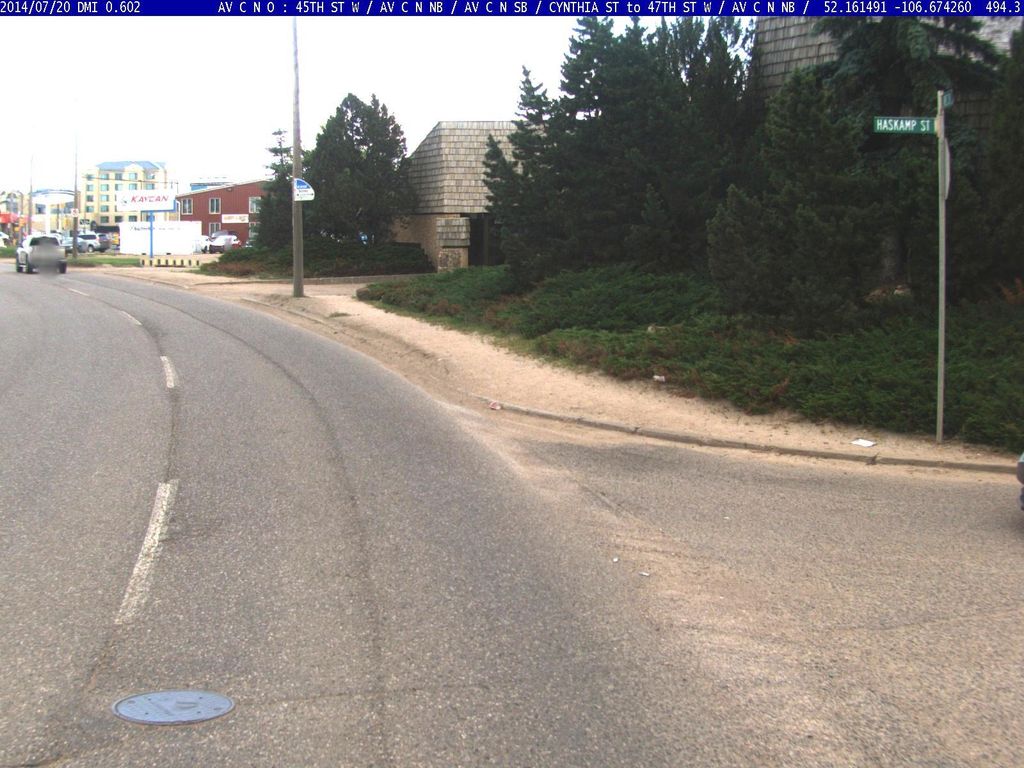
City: saskatoon